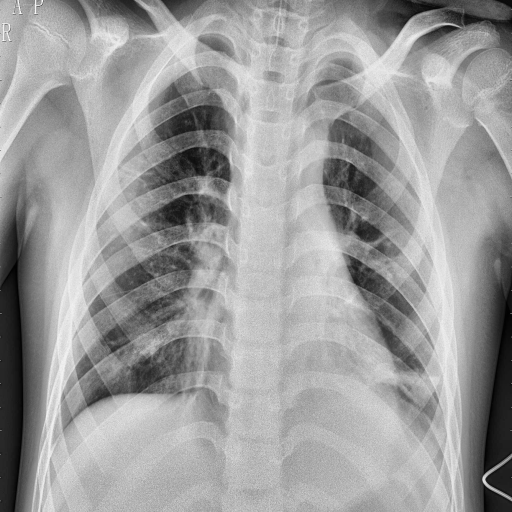
Finding: PNEUMONIA